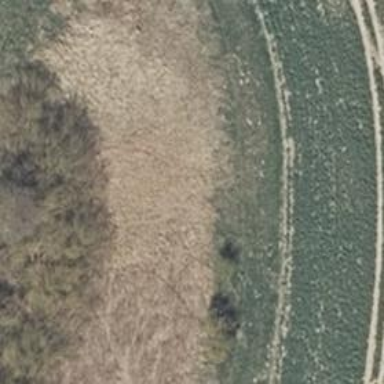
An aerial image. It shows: Beautiful meadow.